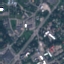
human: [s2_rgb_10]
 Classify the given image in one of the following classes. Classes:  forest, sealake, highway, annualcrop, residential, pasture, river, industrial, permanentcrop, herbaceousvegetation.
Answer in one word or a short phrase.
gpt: Highway